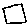
Label: square